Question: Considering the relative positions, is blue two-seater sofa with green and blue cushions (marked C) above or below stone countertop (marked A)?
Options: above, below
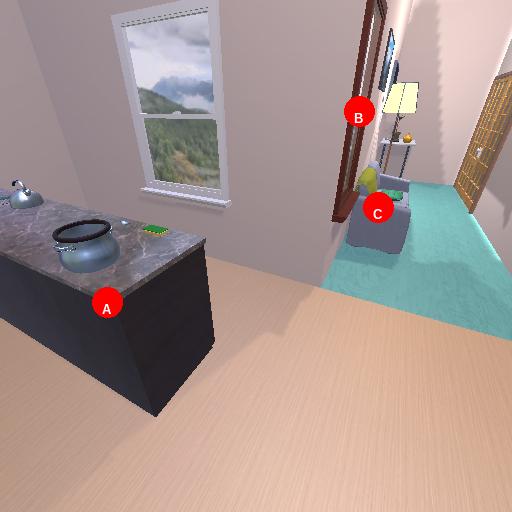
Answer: above